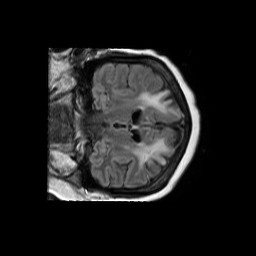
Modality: FLAIR
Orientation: coronal
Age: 55
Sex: female
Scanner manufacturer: philips
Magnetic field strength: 1.5 T
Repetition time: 11 s
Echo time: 0.14 s